五年级 · 立体几何学
一个长方体的棱长之和是 $720 \mathrm{~cm}$, 左面图形的周长是 $180 \mathrm{~cm}$, 前面图形的周长是 $260 \mathrm{~cm}$, 它的长、宽、高是 ( $\quad \mathrm{cm}$ 。

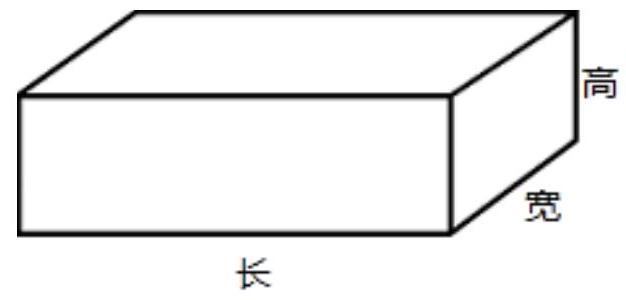
A. $50 、 90 、 40$
B. $90 、 50 、 40$
C. $60 、 40 、 90$
D. $90 、 40 、 50$

答案: B
解析: 解$\mathrm{B}$

【分析】根据长方体的棱长总和 $=$ (长+宽十高 $) \times 4$, 据此求出长、宽与高的和; 再根据长方形的周长公式: $\mathrm{C}=(\mathrm{a}+\mathrm{b}) \times 2$, 据此求出左面和前面图形长与宽的和，进而求出该长方体的长、宽和高。

【详解】 $720 \div 4=180$ （厘米）

$180 \div 2=90$ （厘米）

$260 \div 2=130$ （厘米）

$180-90=90$ (厘米)

$180-130=50$ (厘米)

$130-90=40$ (厘米)

则这个长方体的长、宽、高分别是 90 厘米, 50 厘米, 40 厘米。

故答案为: B

【点睛】本题考查长方体的总棱长, 求出该长方体的长、宽与高的和是解题的关键。